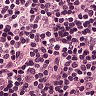
Metastatic tissue present: no